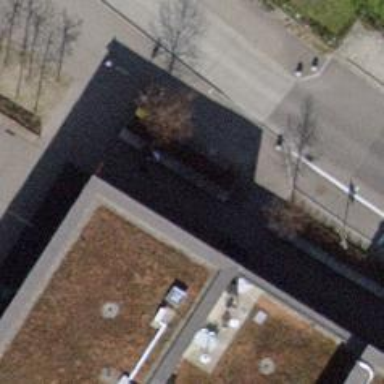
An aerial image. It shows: Bicycle parking facility.